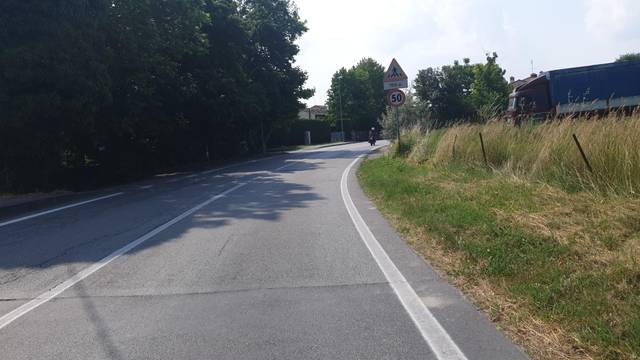
Region: Italy
Coordinates: 45.387, 11.841